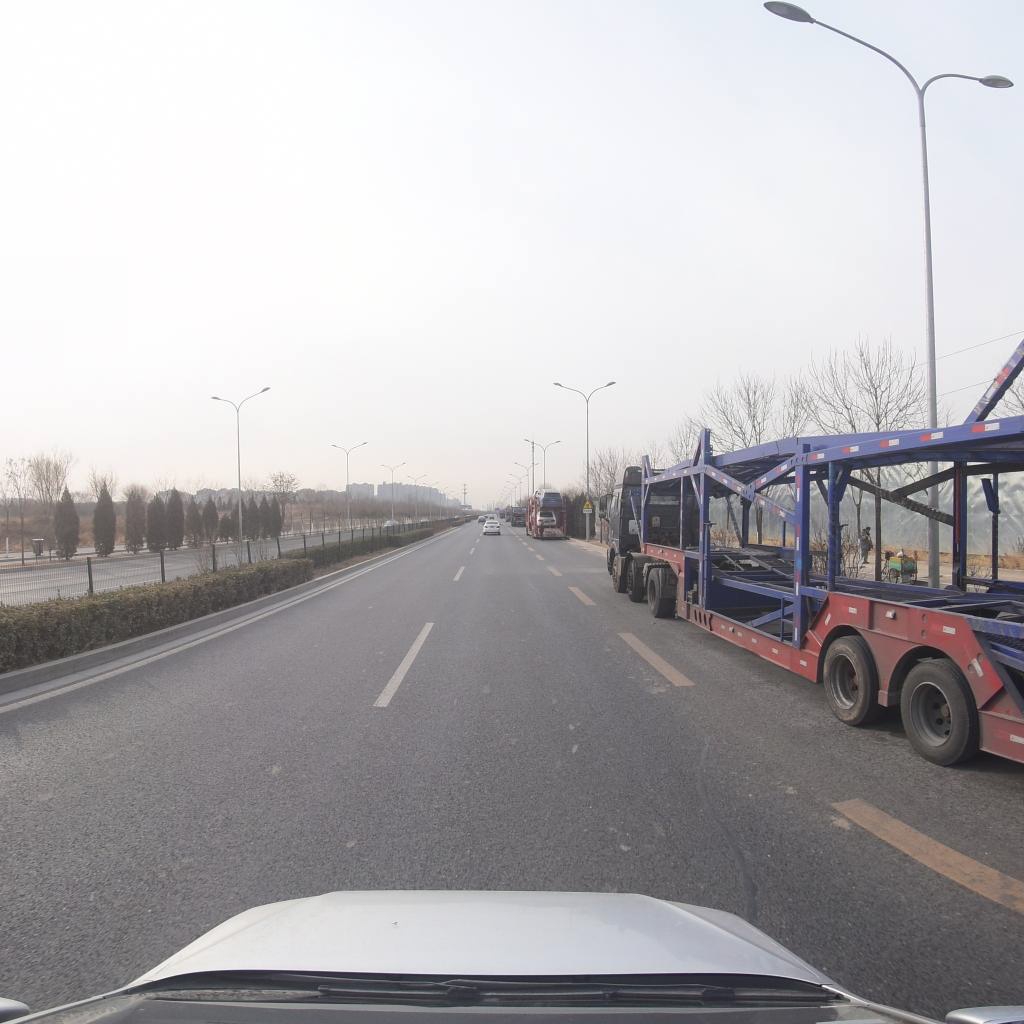
Region: Fengtai
Road damage annotations: longitudinal patch